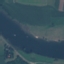
Land use / land cover class: River